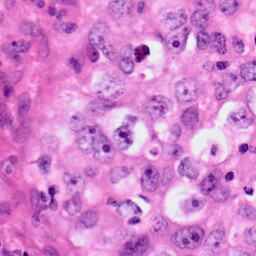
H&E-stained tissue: Lung